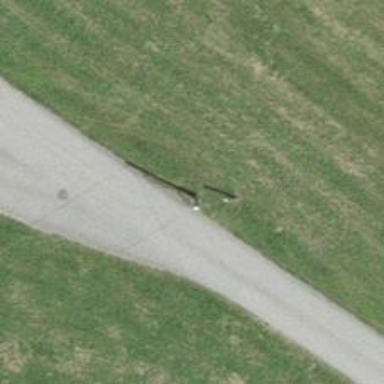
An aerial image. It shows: Utility pole in the area.